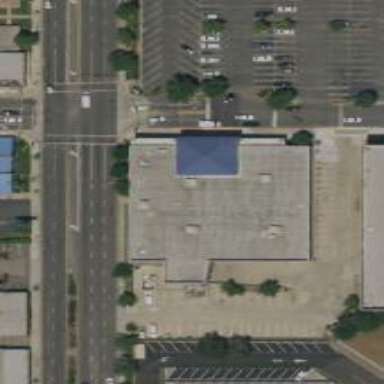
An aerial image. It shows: Retail building.